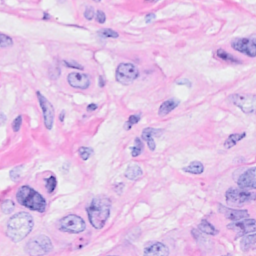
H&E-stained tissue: Breast